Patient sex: F
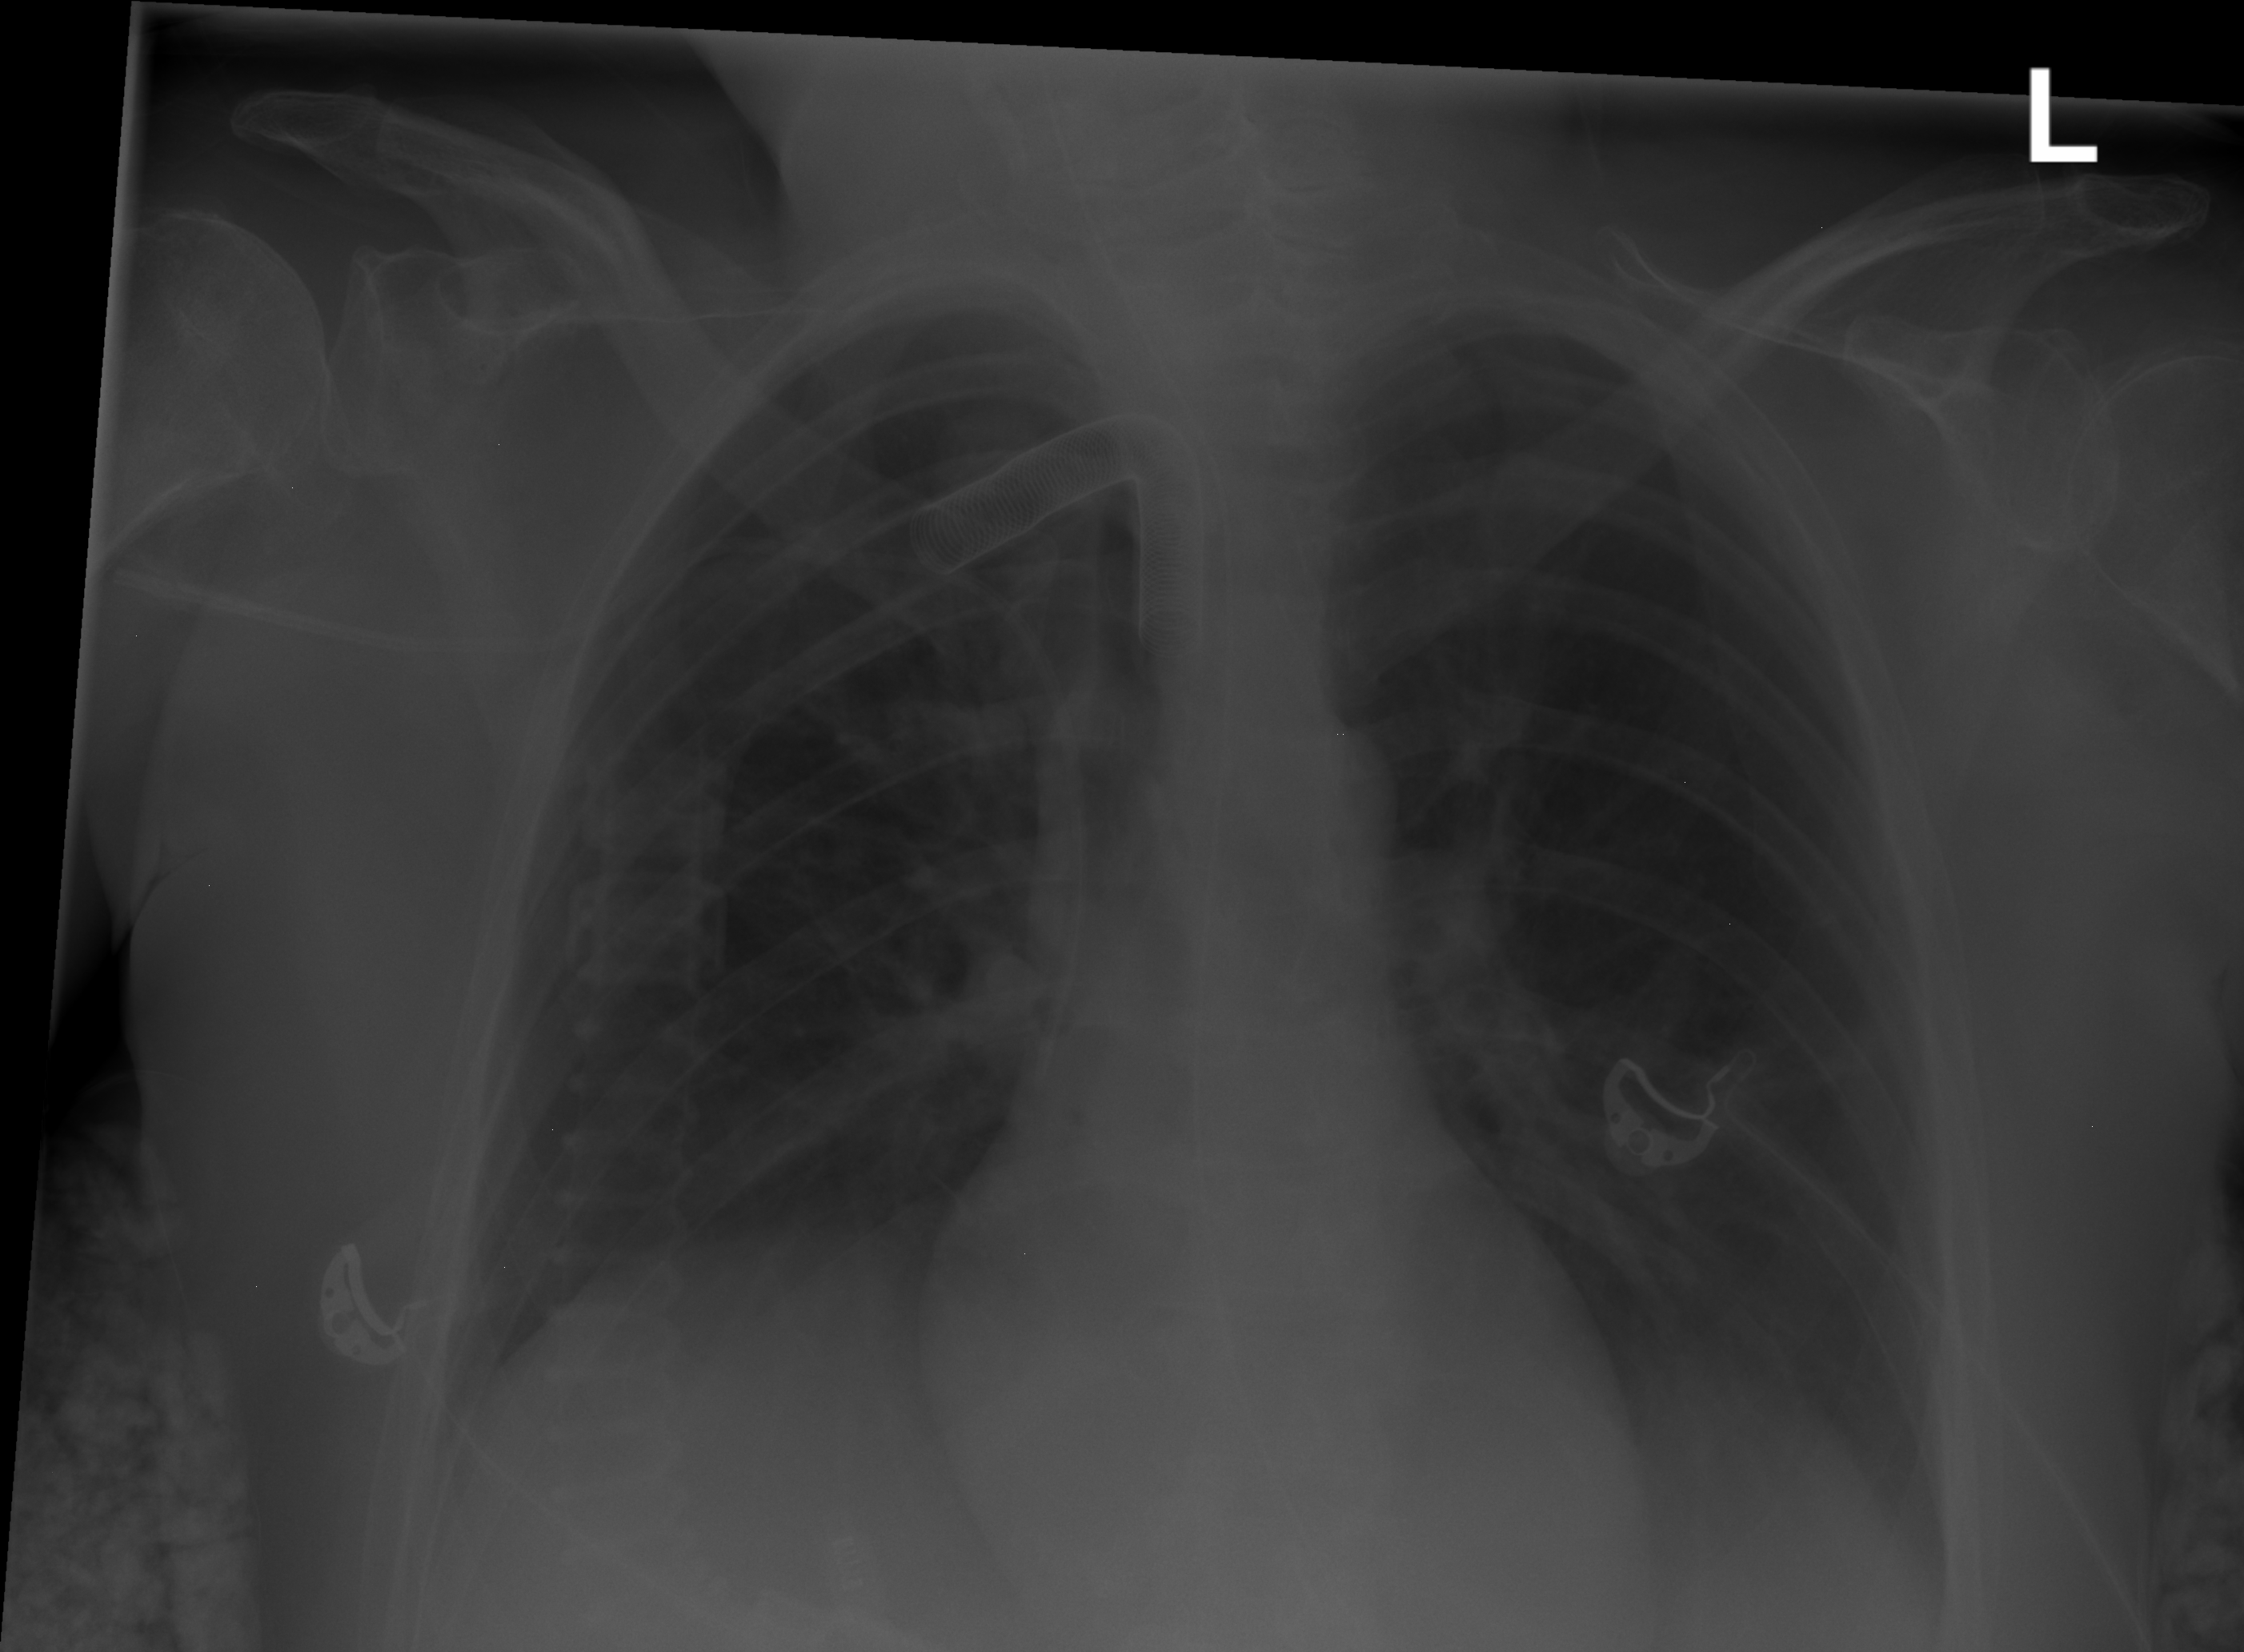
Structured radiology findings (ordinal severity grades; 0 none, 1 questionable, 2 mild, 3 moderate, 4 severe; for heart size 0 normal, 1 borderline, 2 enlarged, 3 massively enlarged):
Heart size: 0
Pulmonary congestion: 0
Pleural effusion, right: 0
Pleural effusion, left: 0
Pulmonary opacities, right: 0
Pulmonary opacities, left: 2
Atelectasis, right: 0
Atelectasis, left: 0